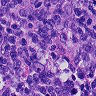
Metastatic tissue present: no